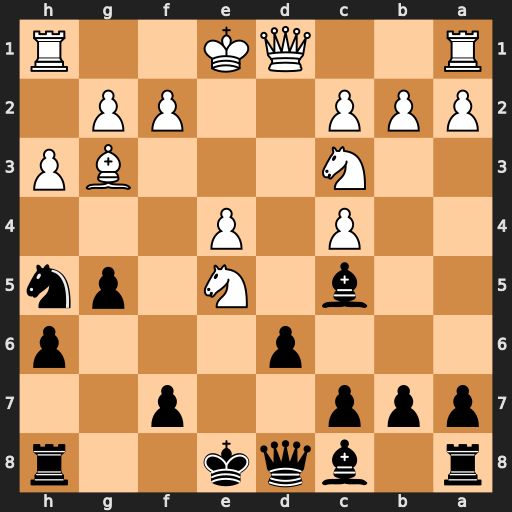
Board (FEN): r1bqk2r/ppp2p2/3p3p/2b1N1pn/2P1P3/2N3BP/PPP2PP1/R2QK2R
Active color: b
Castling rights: KQkq
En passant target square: -
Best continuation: Nxg3 fxg3 dxe5